Question: I hve a table in a html page, with a function it is possible to remove the selected row, but when i press the submit button all rows are submitted. if i see the source code i can see the html with all rows. this is the function i am using.
this is how the table look like.

this is the initialization code for the button to bind it with the function.
'''
$(document).ready(function(){
$(".btnDelete").bind("click", Delete);
});
'''
this is the function that deletes the row.
'''
function Delete(){
var rowCount = $('#datallesNota tr').length;
console.log('FILAS EN LA TABLA: ' + rowCount );
console.log('ELIMINAR FILA: ');
var par = $(this).parent().parent(); //tr
par.remove();
console.log('SE REMOVIO LA FILA: ' );
};
'''
this is part of the table where the function is called.
'''
<tr id="1">
<td><button class="btnDelete"><img alt="QUITAR" src="/resources/img/16x16/delete.png"> </button>
'''
Thanks for any help.
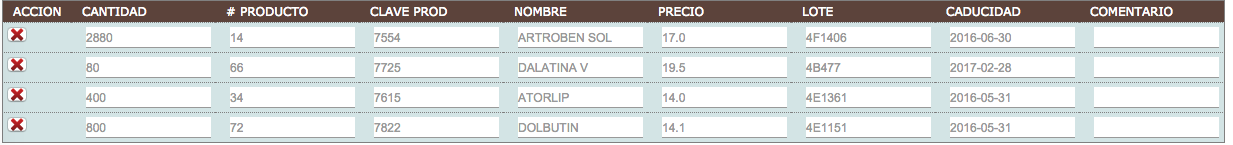
Answer: Here is a sample of removing a tr from table.
<URL>
'''
<table id="myTable">
<tr id="1">
<td>My Conten1</td>
</tr>
<tr id="2">
<td>My Conten2</td>
</tr>
<tr id="3">
<td>My Conten3</td>
</tr>
<table>
<button class="btnDelete">Click Me</button>
$(".btnDelete").on("click", function(){
var rowId = 2;
deleteRow(rowId);
});
function deleteRow(rowId){
var selectedRow = $("#myTable tr[id="+rowId+"]");
$(selectedRow).remove();
}
'''